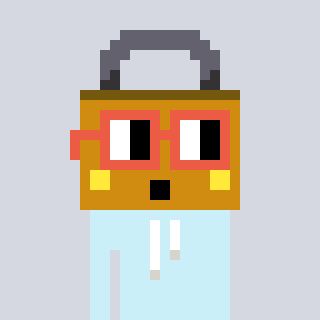
a pixel art character with square orange glasses, a lock-shaped head and a cold-colored body on a cool background